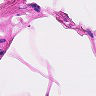
Metastatic tissue present: no